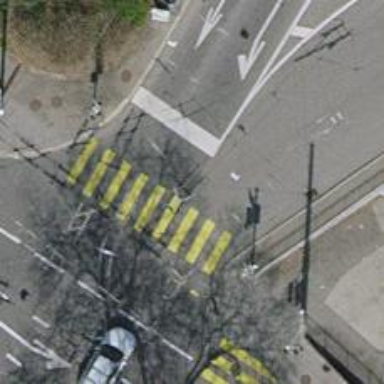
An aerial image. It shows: Road with traffic signals.